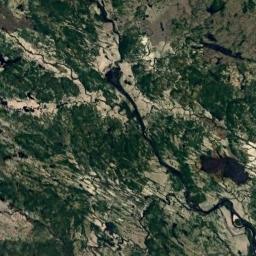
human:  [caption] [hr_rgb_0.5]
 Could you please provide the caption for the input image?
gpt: There is a large land mixed with green and brown in the river in a wetland .

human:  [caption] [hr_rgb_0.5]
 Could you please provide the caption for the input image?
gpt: There are five clear lakes in this wetland .

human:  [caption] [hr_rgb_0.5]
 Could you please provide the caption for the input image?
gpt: The wetland consists of bare land, Green plants and water .

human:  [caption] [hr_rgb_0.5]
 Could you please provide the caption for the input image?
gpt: Many waters of different sizes are surrounded by wetlands .

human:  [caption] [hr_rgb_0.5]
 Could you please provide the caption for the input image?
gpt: There are many green areas and a river on the wetland .